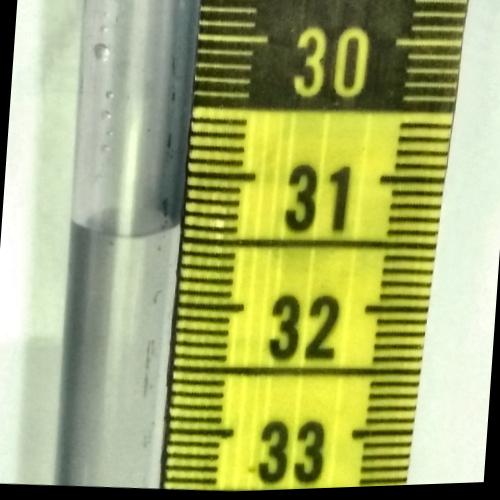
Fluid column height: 31.4 cm